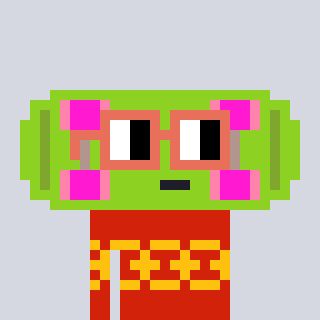
a pixel art character with square orange glasses, a skateboard-shaped head and a red-colored body on a cool background